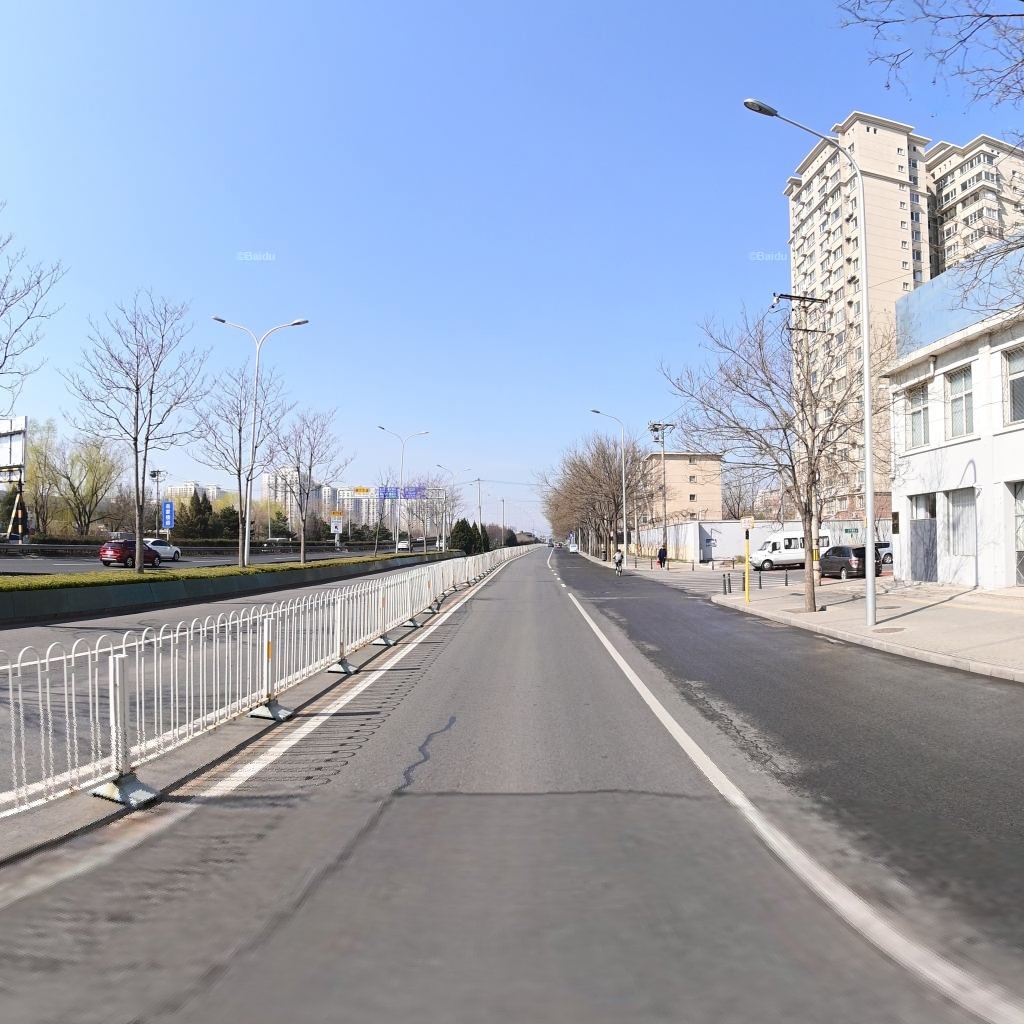
Region: Haidian
Road damage annotations: longitudinal patch, longitudinal crack